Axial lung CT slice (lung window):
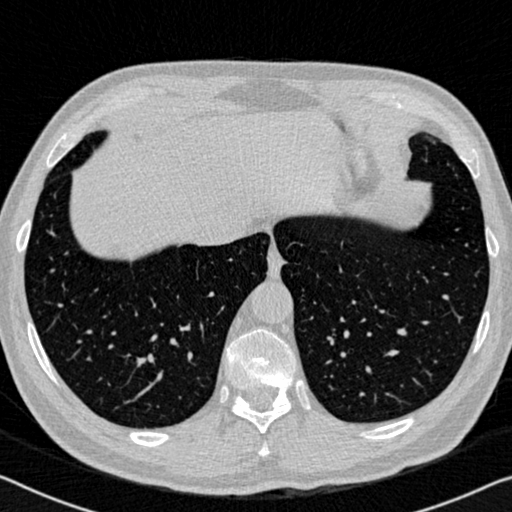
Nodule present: no